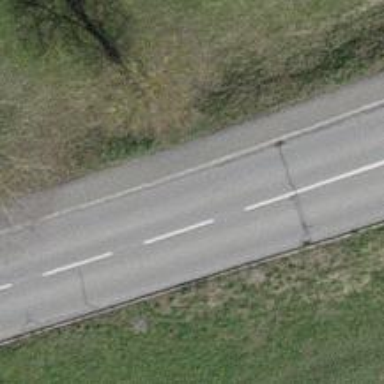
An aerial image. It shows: Smooth asphalt road in residential area.